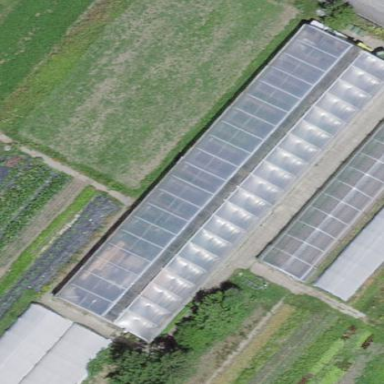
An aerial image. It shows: Greenhouse used for horticulture.